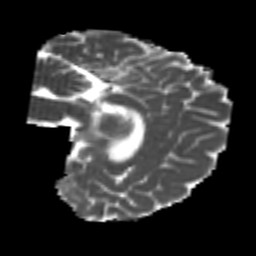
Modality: MD
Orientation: sagittal
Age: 20
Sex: male
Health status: healthy
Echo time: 0.074 s